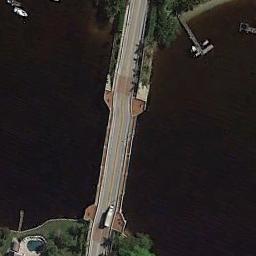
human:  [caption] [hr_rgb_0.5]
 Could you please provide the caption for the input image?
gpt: Most of the area the bridge crosses is forest .

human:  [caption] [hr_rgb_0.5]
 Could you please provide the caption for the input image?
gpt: A bridge decorated with green plants on both sides connects the land on both sides of the blue river .

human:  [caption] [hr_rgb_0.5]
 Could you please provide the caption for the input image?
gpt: A bridge built on a dark blue river and some green plants on both sides of the river .

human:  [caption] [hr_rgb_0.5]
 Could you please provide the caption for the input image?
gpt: There is a bridge over the river with some plants on the both sides .

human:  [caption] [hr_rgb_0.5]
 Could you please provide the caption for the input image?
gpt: A car is on the bridge .